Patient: sex F, age 78
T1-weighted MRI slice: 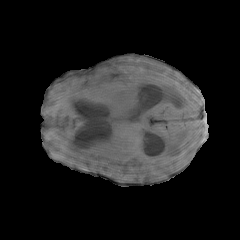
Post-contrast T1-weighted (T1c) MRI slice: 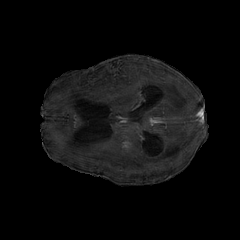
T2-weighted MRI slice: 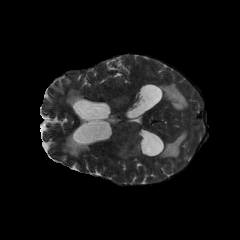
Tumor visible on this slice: yes
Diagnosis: Glioblastoma, IDH-wildtype
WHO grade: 4